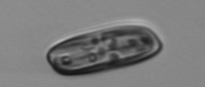
Label: Ephemera